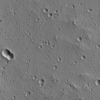
Label: not_dusty